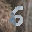
Label: 6